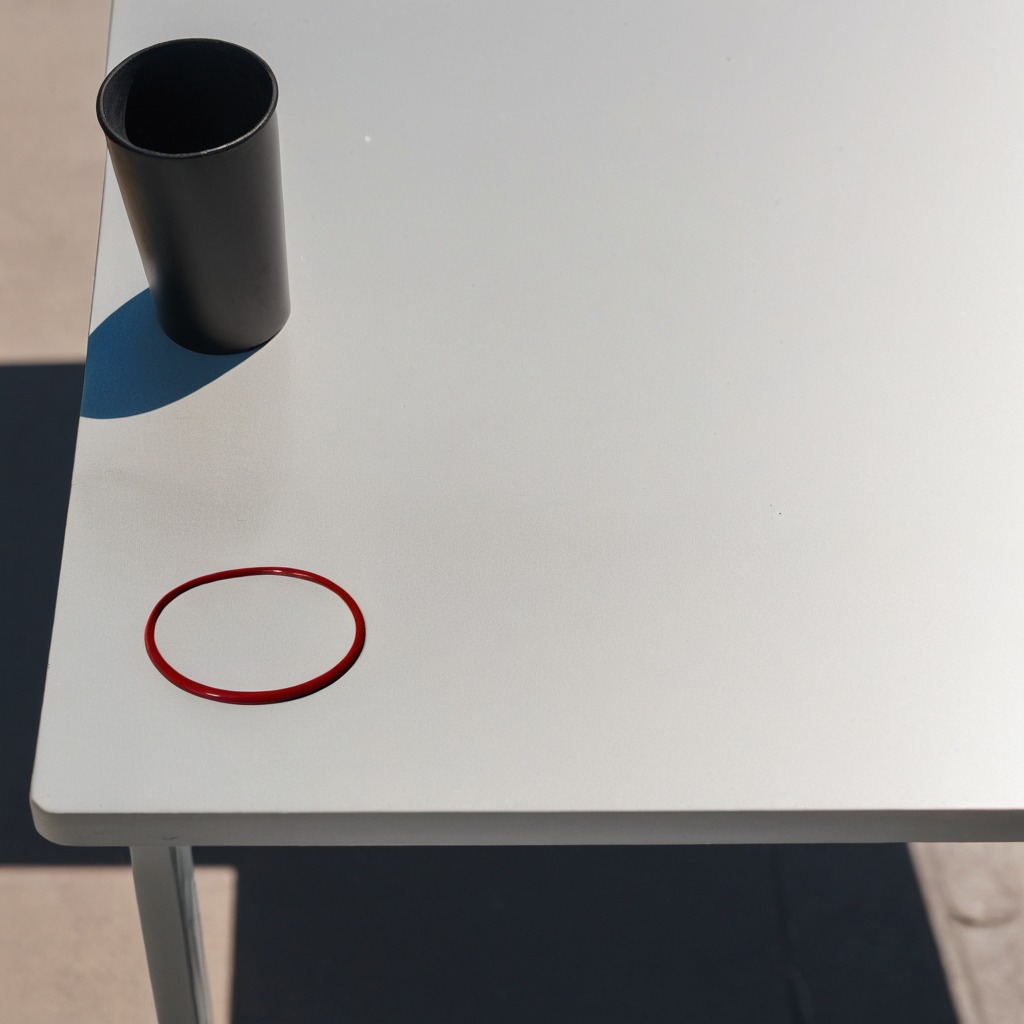
A rubber O-ring is lying on the table.